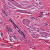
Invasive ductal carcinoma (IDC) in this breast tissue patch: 0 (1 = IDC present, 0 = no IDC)